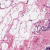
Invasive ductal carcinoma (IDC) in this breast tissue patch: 0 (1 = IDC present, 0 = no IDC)